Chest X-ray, AP view. Patient: 21 years old, sex F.
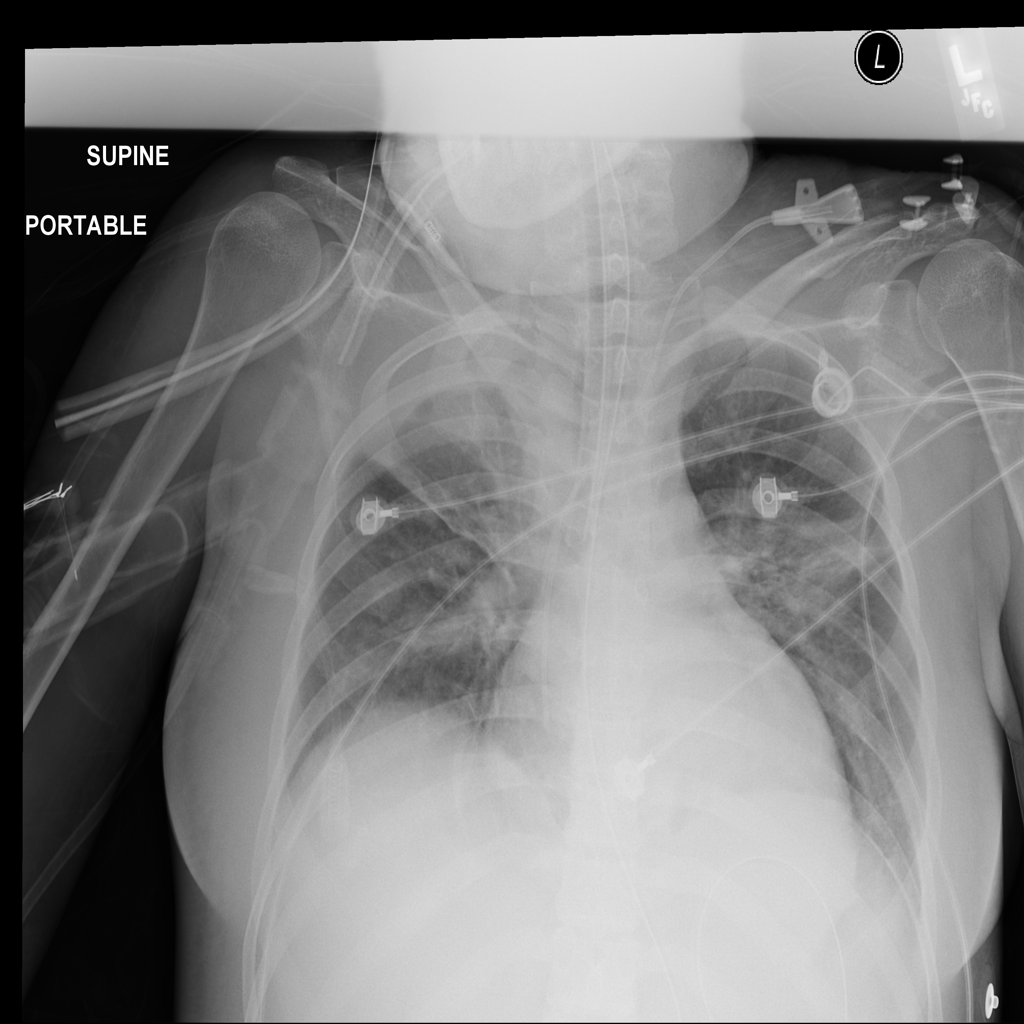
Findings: Infiltration